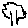
Label: tree